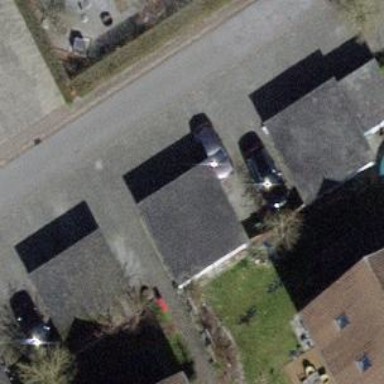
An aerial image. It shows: Garage building.